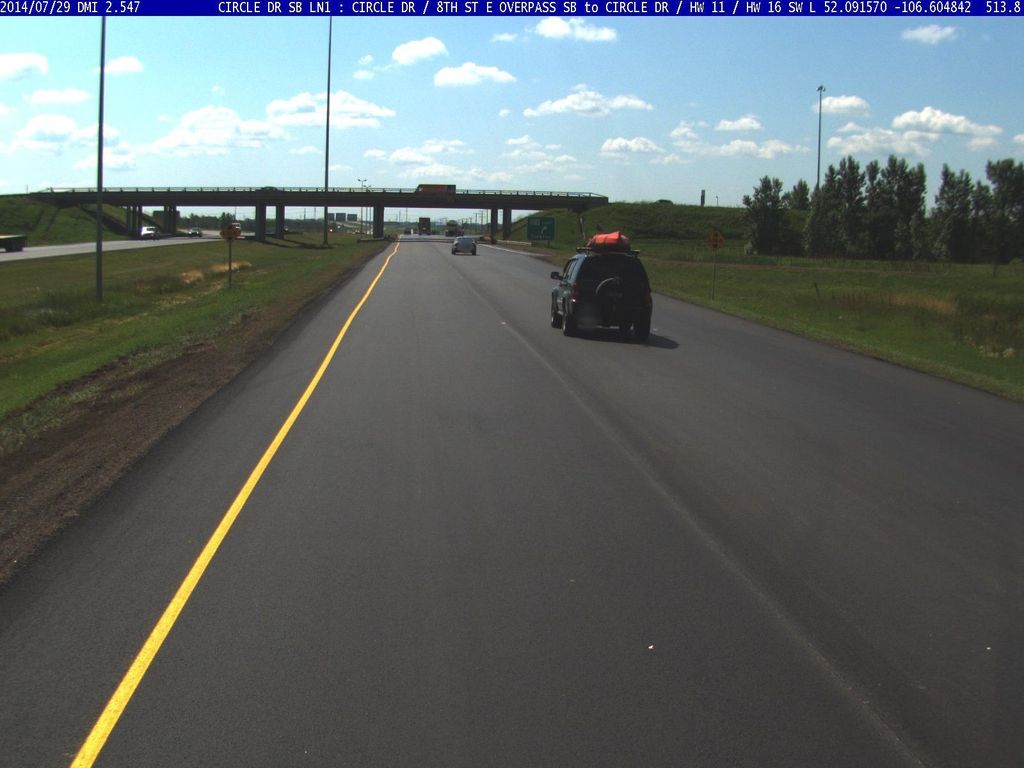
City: saskatoon